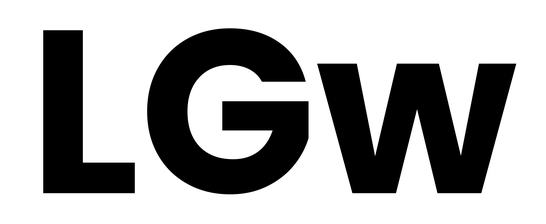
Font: Poppins-Bold